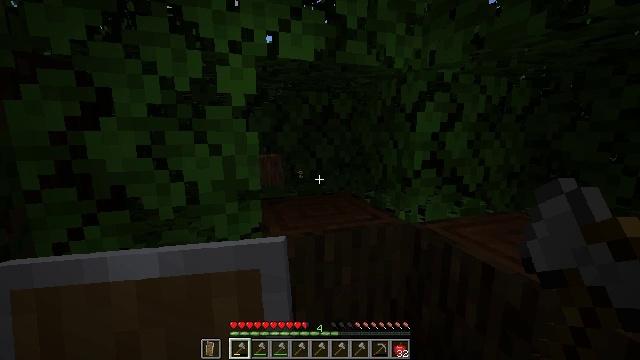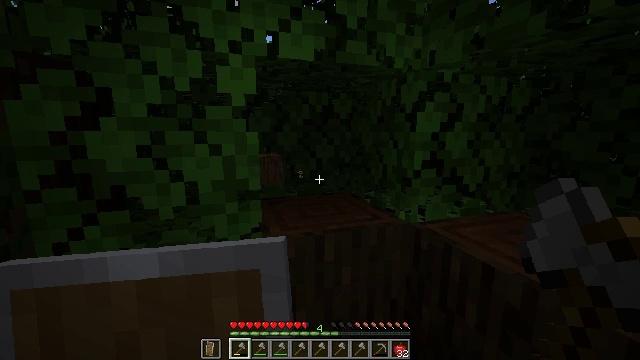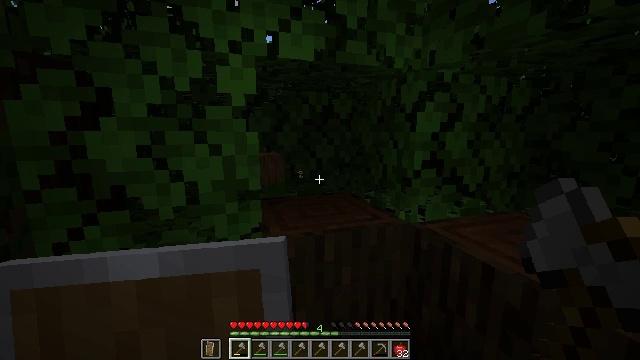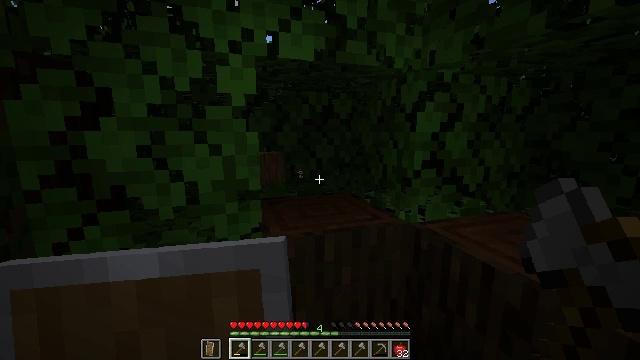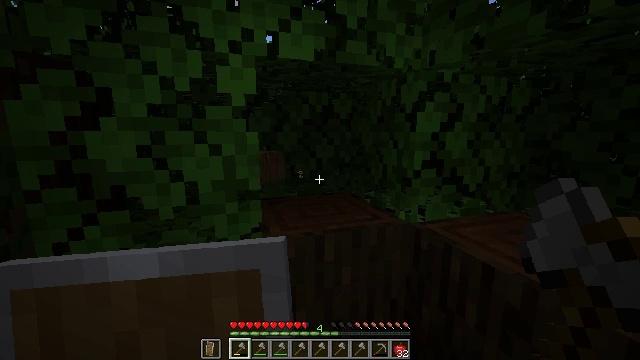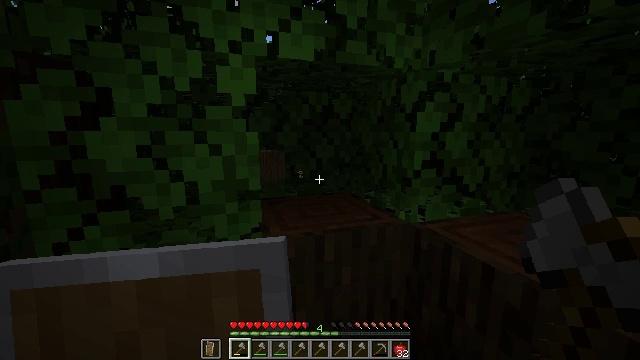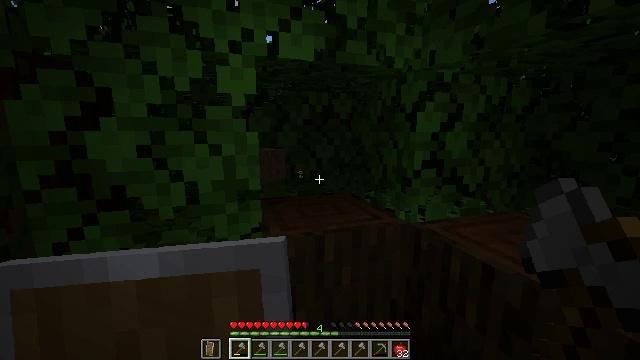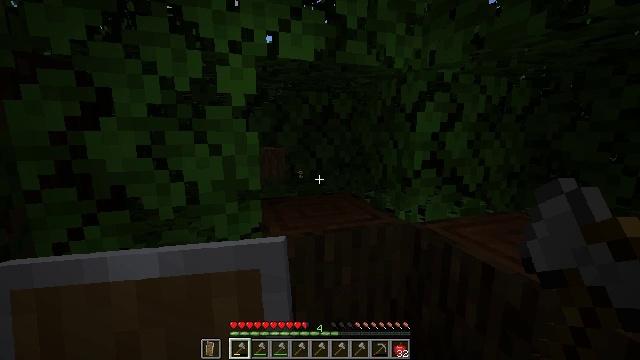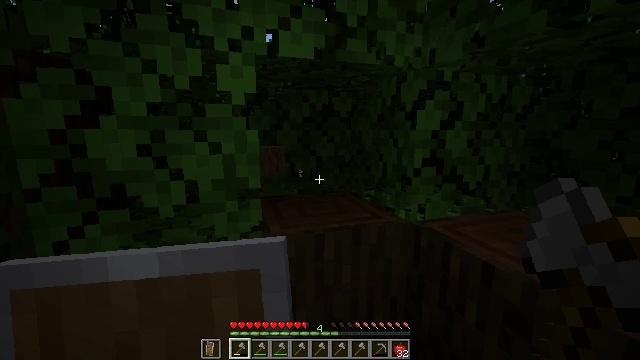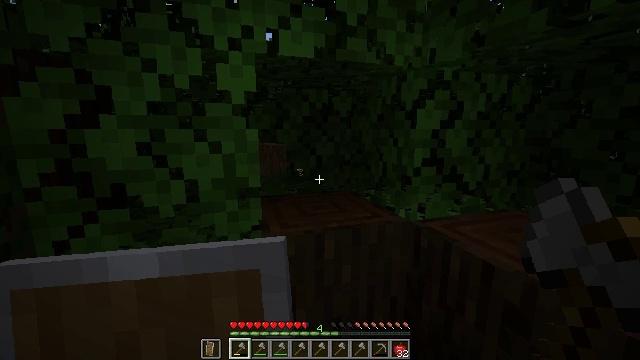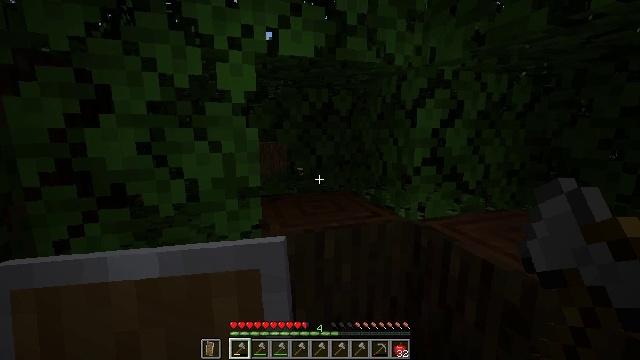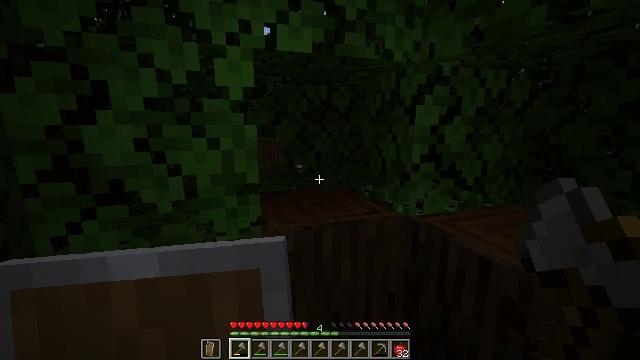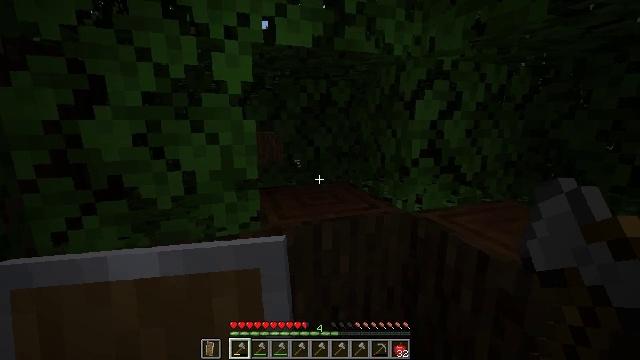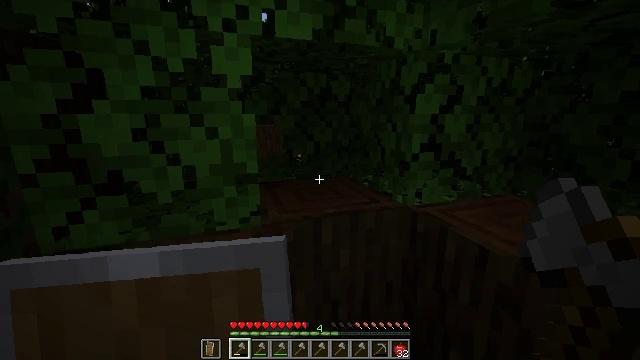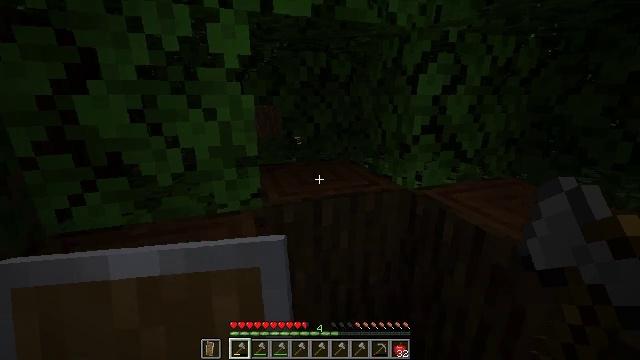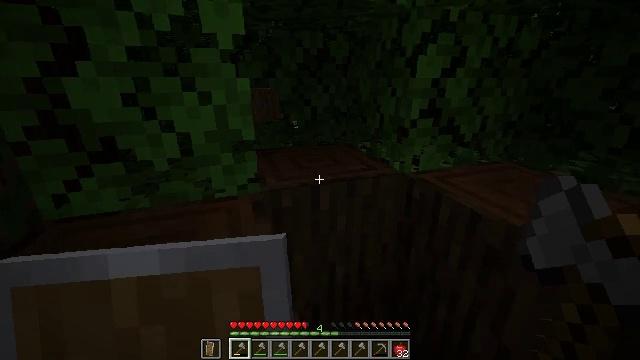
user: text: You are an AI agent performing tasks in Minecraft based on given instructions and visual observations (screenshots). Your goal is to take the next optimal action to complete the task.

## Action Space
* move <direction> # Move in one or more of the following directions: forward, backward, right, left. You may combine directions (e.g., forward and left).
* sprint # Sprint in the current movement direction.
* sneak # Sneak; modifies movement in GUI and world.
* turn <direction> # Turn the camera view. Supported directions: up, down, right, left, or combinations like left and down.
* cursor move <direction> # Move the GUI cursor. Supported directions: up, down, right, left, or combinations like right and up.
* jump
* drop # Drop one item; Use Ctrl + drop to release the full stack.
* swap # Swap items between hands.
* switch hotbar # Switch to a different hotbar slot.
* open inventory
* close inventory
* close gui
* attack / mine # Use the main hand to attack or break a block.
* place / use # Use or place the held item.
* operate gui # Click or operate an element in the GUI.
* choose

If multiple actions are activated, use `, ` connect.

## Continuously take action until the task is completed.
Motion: motion action
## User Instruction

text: Break the dark oak log in the forest.
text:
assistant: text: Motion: no_op
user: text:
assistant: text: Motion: no_op
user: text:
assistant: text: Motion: no_op
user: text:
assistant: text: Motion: no_op
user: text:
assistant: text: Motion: no_op
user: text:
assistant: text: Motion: no_op
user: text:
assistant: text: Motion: no_op
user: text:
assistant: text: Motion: no_op
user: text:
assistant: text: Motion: no_op
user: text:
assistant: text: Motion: no_op
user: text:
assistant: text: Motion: no_op
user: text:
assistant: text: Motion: turn down
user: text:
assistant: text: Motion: turn down
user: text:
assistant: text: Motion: turn down
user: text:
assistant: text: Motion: turn down
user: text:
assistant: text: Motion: turn down
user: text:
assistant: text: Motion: turn down
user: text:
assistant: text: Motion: no_op
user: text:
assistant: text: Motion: turn down
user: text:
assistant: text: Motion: no_op
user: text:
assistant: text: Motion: attack / mine
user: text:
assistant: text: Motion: attack / mine
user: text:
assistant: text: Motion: attack / mine
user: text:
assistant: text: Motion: attack / mine
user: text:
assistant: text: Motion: attack / mine
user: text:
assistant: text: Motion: attack / mine
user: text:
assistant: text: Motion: attack / mine
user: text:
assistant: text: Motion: attack / mine
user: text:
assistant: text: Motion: attack / mine
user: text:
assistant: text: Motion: attack / mine